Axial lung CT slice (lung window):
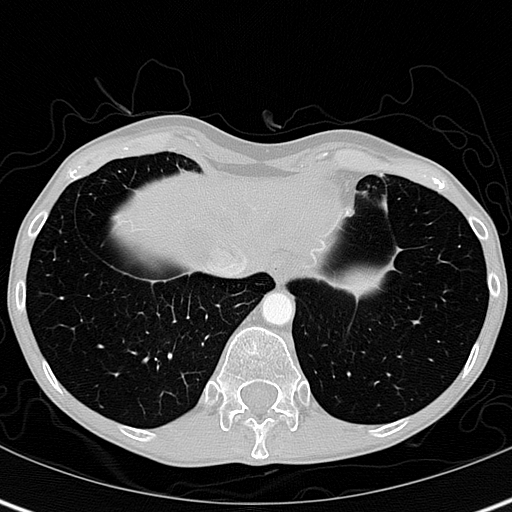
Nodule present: no